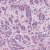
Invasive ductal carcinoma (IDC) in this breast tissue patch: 1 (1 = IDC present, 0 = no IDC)